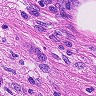
Metastatic tissue present: yes